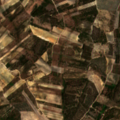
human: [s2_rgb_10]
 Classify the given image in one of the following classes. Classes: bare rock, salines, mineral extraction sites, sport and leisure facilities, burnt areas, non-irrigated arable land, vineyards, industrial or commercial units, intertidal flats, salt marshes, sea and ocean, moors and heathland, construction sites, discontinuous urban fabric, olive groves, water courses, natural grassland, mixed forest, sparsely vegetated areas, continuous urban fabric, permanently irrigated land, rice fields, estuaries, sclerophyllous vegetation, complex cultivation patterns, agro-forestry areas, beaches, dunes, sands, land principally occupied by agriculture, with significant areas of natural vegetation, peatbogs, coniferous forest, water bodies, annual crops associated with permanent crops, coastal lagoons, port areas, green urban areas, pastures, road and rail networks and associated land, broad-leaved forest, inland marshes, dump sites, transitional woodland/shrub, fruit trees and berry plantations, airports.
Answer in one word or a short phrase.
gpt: vineyards, land principally occupied by agriculture, with significant areas of natural vegetation, broad-leaved forest, mixed forest, transitional woodland/shrub